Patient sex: M
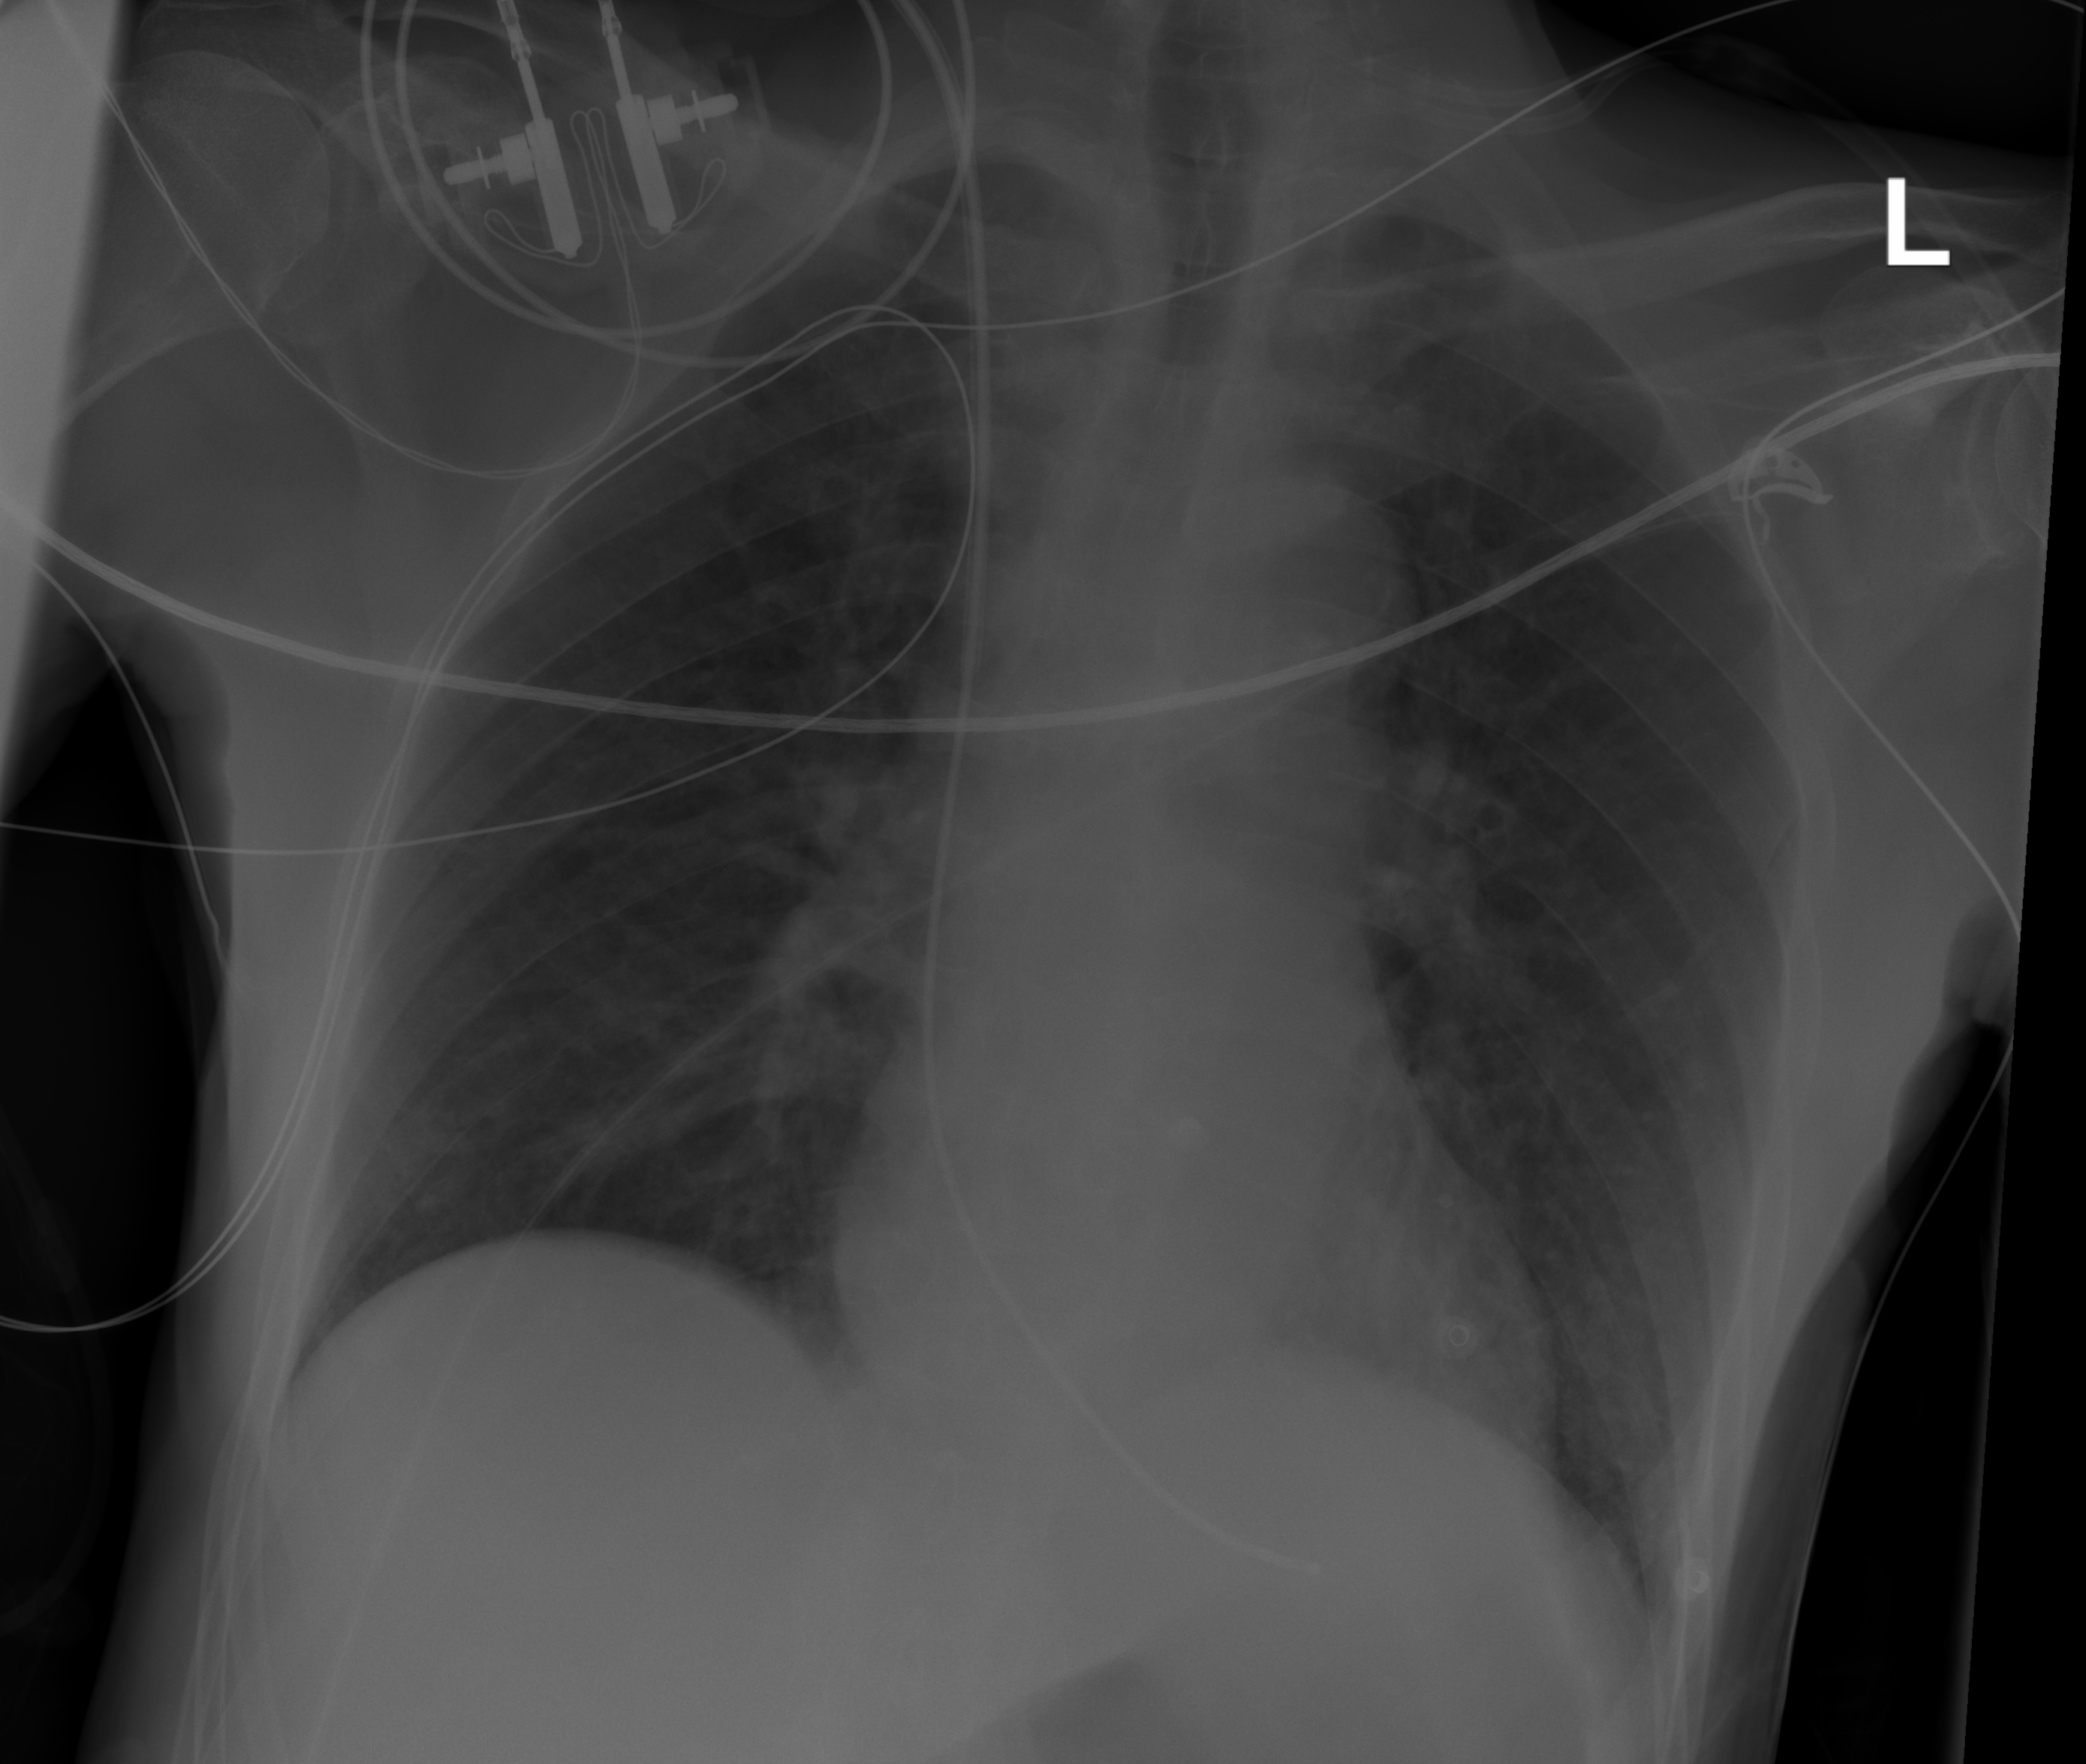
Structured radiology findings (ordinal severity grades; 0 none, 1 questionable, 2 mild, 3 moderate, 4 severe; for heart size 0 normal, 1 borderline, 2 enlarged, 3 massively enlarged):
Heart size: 0
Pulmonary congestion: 2
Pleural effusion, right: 0
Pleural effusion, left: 0
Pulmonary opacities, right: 0
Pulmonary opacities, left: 0
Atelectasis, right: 0
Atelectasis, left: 0